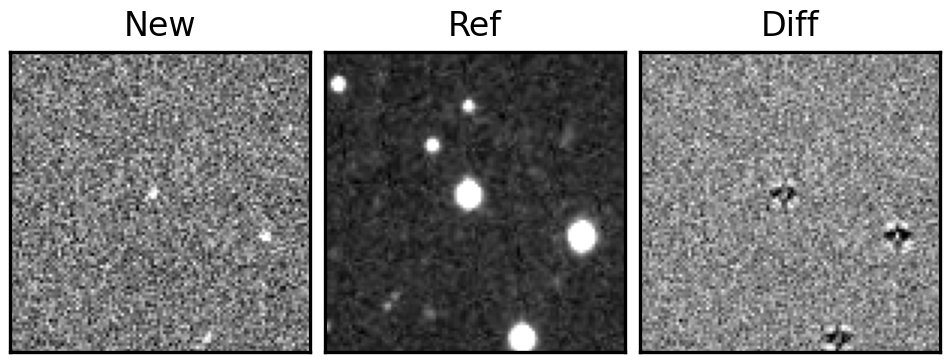
Label: bogus